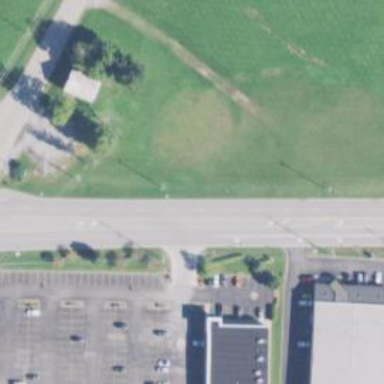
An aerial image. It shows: Tertiary road.